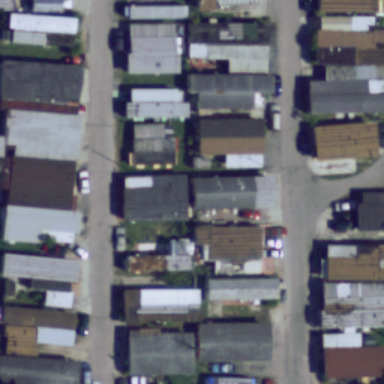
Many mobile homes arranged neatly in the mobile home park .